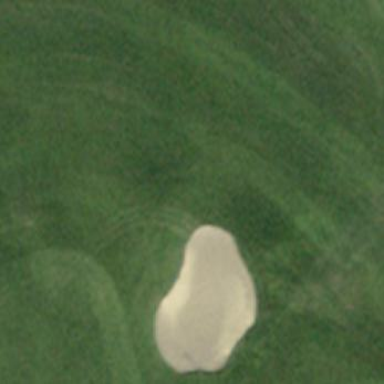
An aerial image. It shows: Bunker filled with sand on golf course.